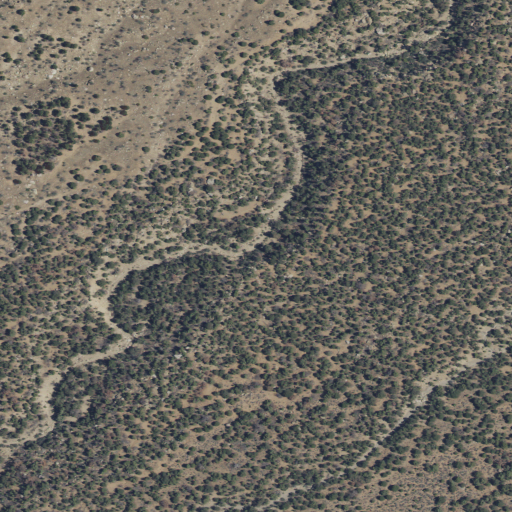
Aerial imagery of valley in Utah named Bear Canyon containing evergreen forest and shrub